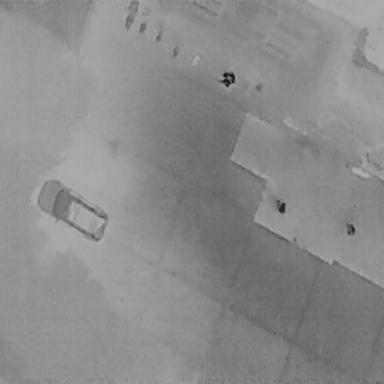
There are nine objects shown in the infrared image, including five Bicycles, three People, and a Car.